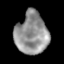
Tissue: lung
Cell type: Epithelial cells
Senescence score: 0.2249
Nuclear area (px): 1323
Mean DAPI intensity: 146.803